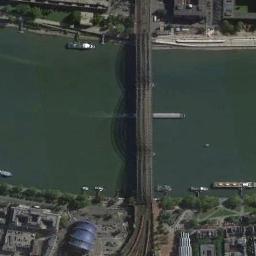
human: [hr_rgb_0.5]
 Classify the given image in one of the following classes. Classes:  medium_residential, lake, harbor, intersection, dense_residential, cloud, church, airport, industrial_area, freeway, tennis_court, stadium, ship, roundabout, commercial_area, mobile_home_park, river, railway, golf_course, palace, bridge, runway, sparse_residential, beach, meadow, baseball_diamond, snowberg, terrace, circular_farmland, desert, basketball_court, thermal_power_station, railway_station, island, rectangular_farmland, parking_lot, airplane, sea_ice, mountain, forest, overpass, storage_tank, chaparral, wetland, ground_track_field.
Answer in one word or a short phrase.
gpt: bridge